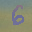
Label: 6